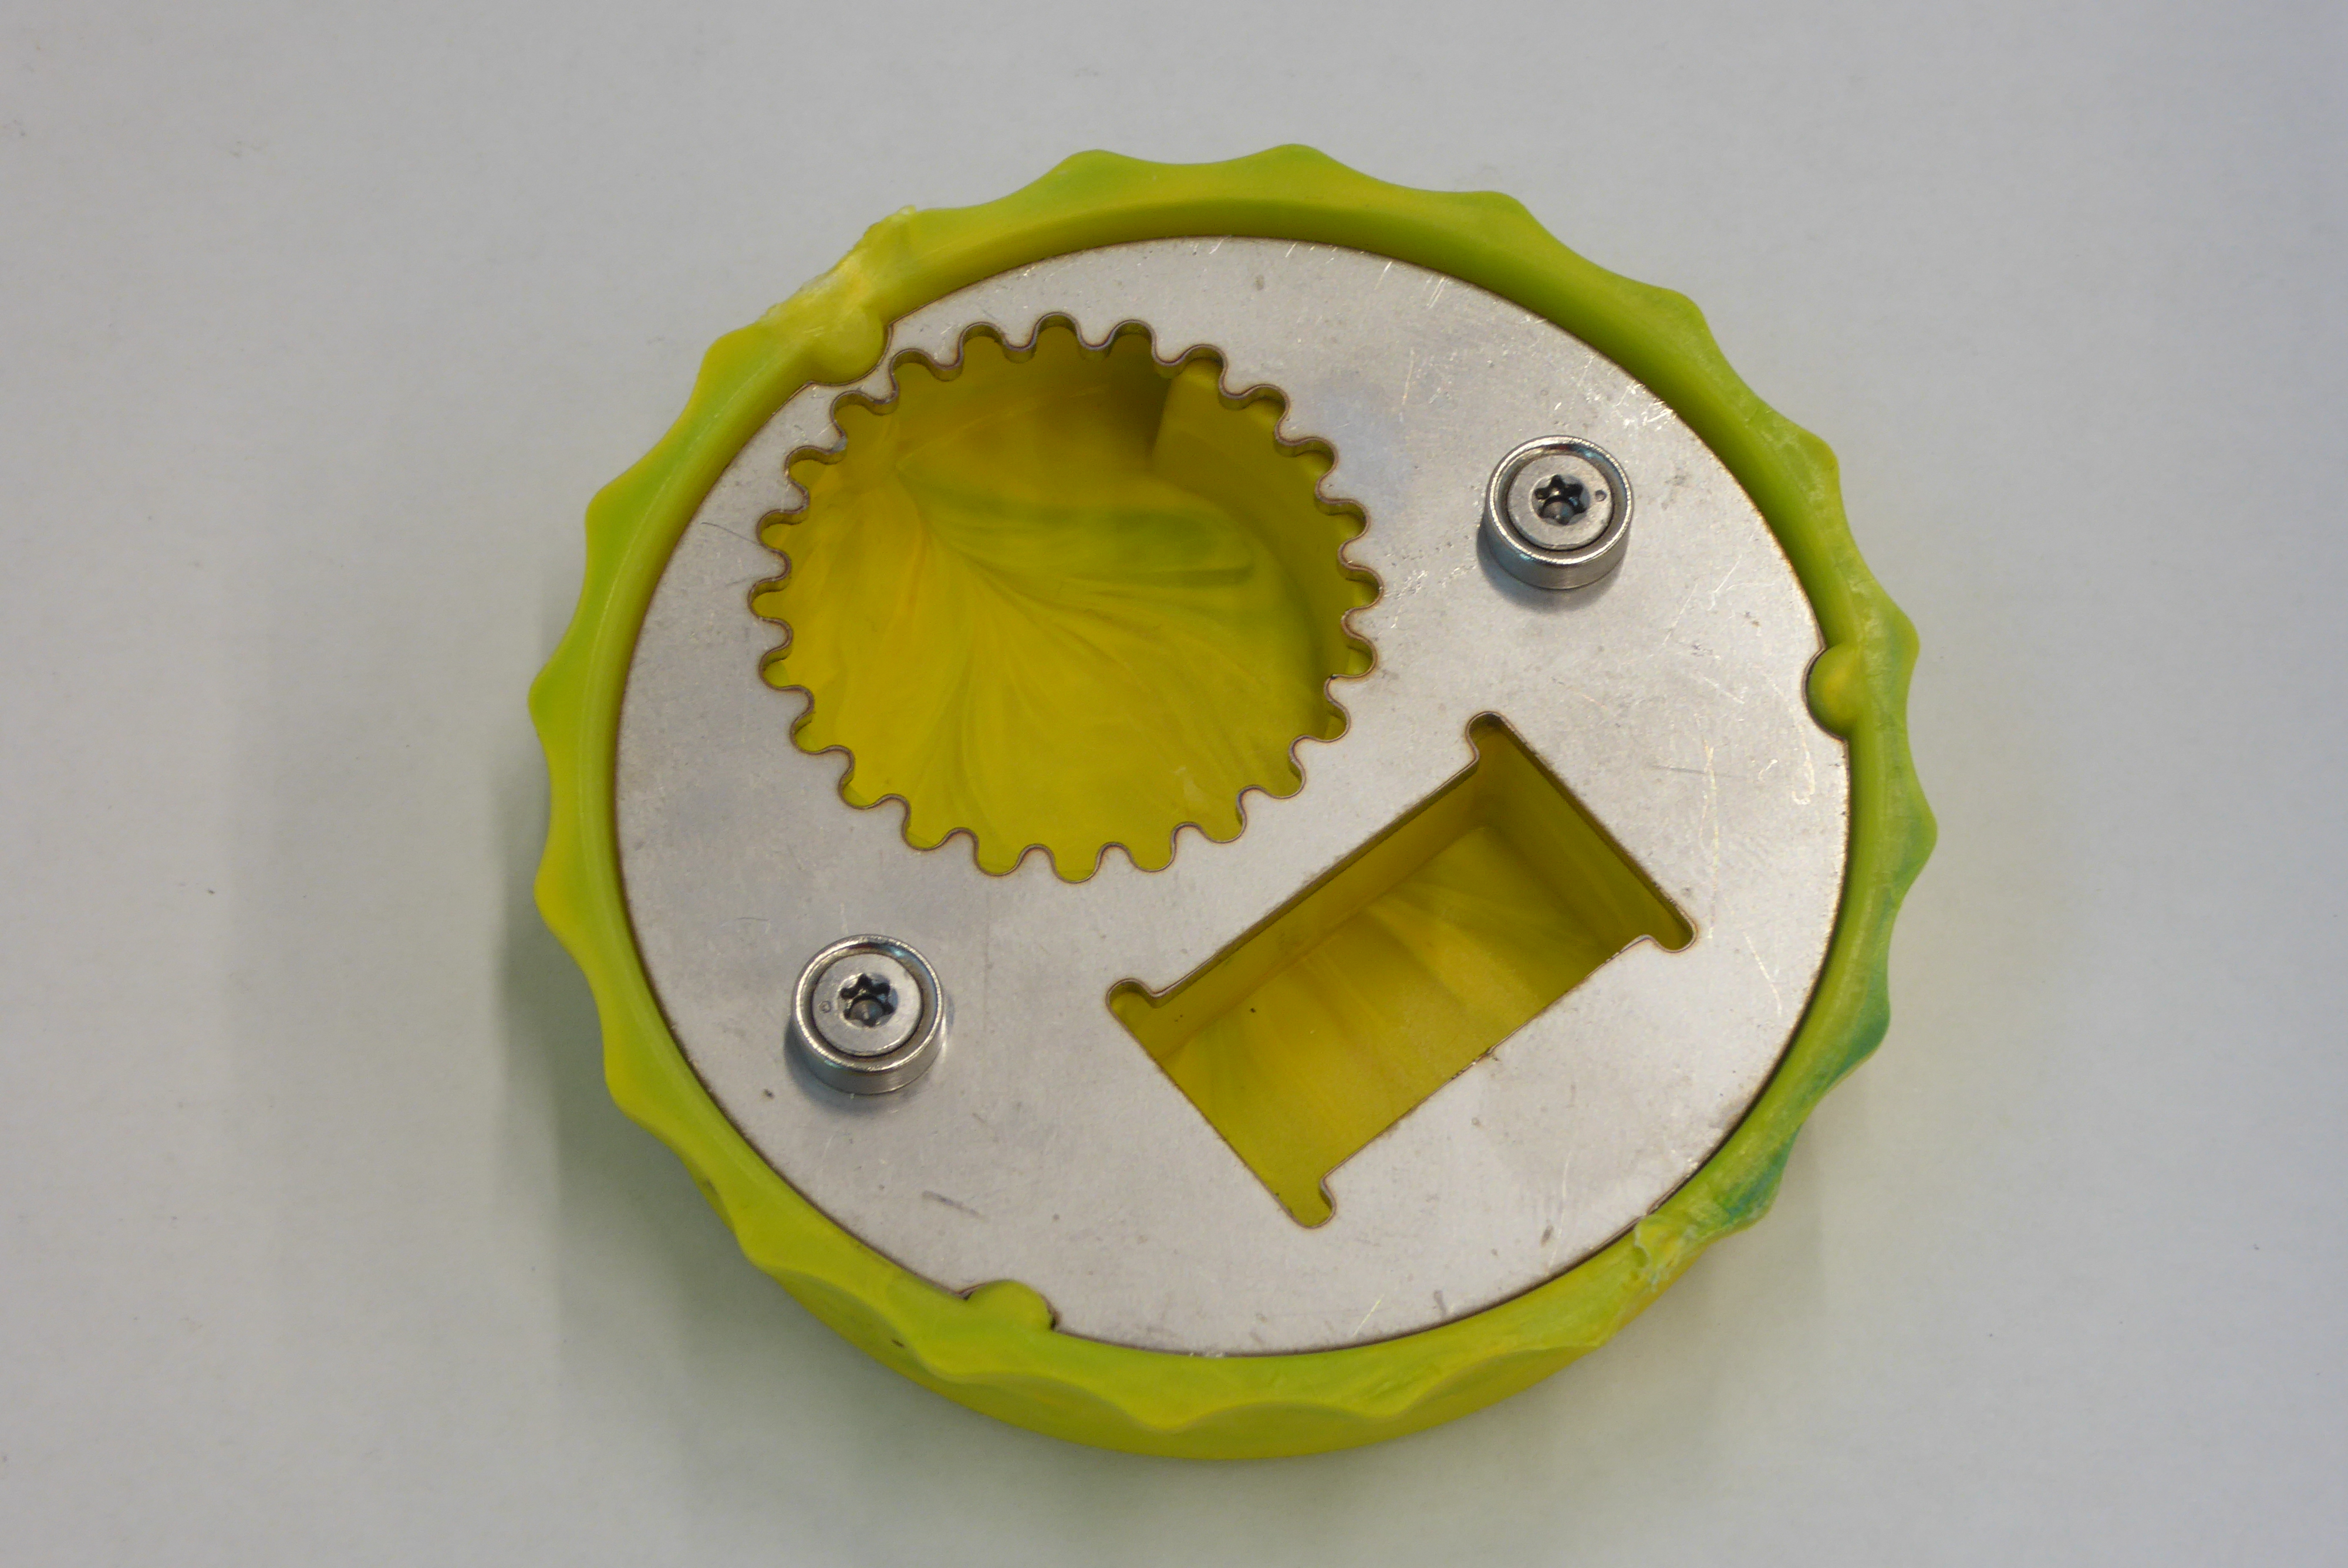
Label: Bottle Opener